Field crop: maize
Growth stage: 2
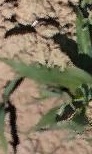
Species: maize